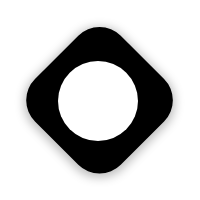
Cursor type: move
OS/theme: linux-google-cursor
Variant: white